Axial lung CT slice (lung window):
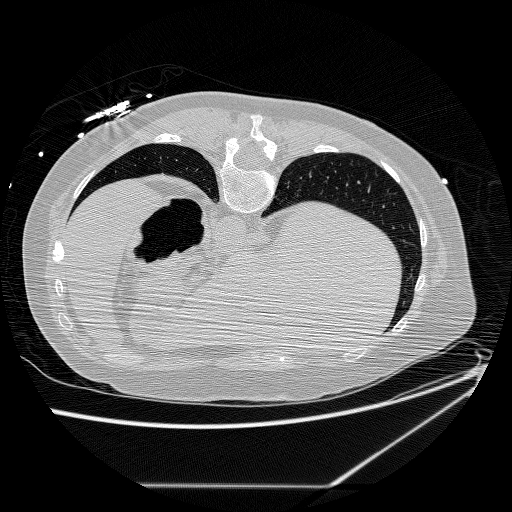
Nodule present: no